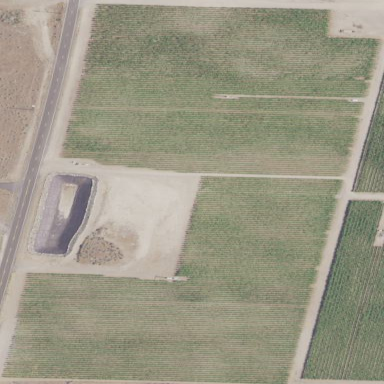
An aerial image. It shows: Vineyard where grapes are grown.